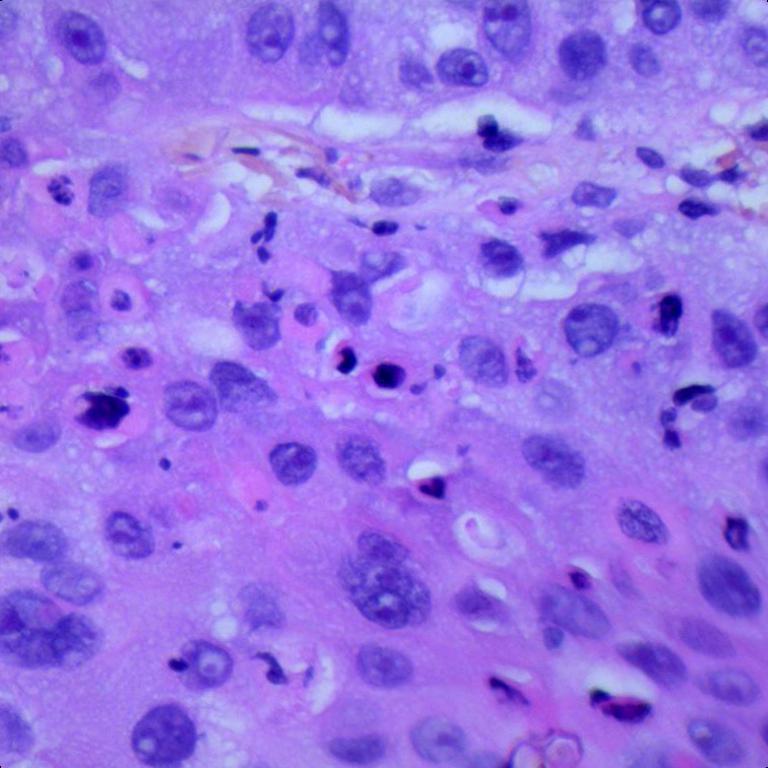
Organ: lung
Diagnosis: squamous carcinomas